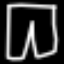
Label: pants